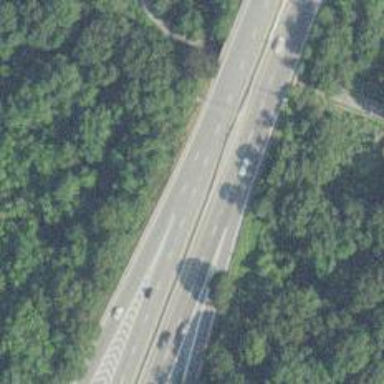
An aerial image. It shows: Asphalt trunk highway classified as expressway.